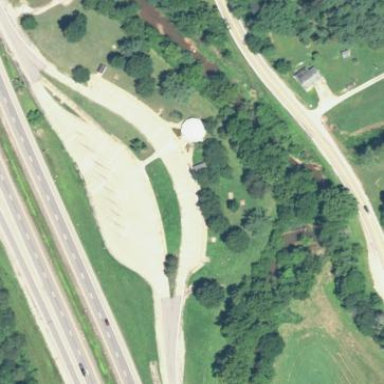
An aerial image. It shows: Rest area along the road.